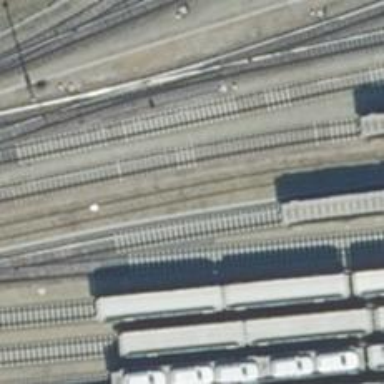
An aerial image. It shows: Unused railway yard.